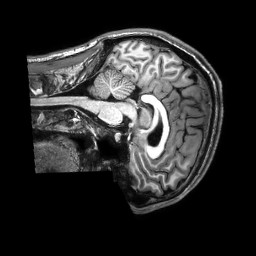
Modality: T1w
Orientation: sagittal
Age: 28
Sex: male
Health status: healthy
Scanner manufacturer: philips
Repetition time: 0.009 s
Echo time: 0.004 s